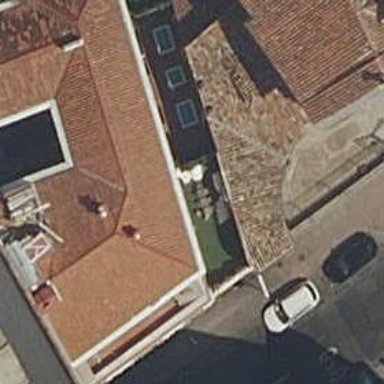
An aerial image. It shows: Building with flat roof.